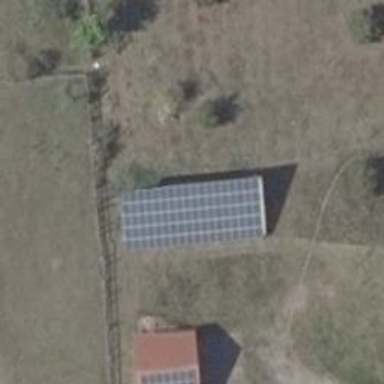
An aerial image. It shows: Solar photovoltaic panel generator producing electricity as small installation.